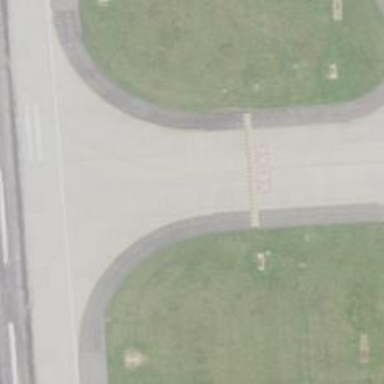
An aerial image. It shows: Image of taxiway at airport.